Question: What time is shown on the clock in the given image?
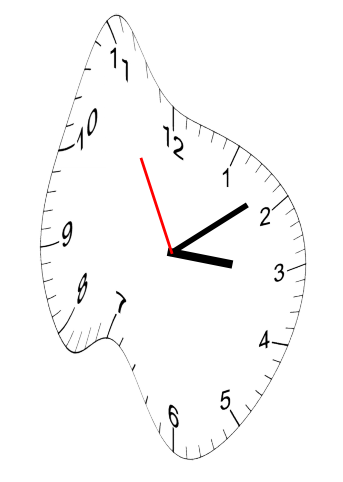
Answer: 03:08:55